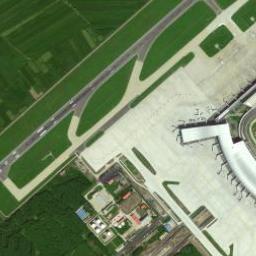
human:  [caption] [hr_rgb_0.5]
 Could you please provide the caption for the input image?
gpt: There is an airport in the middle of the grass .

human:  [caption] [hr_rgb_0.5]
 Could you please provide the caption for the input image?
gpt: A complex airport with many runways and buildings and a huge apron is surrounded by a green farmland .

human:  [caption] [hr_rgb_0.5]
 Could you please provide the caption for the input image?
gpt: There are two crossing runways here .

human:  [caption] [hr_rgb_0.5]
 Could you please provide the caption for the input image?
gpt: An airport with some staggered runways, An open area and a white terminal on the lawn and some planes parked next to the terminal .

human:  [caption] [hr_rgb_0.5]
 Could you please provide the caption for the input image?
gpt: The airport is surrounded by grass .